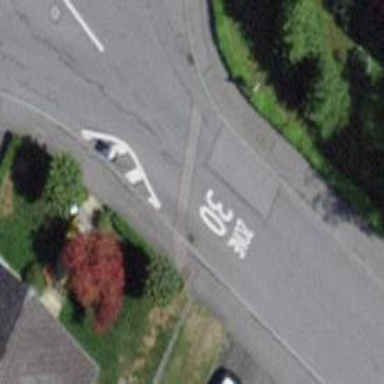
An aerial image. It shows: Residential road with asphalt surface and sidewalks on both sides.